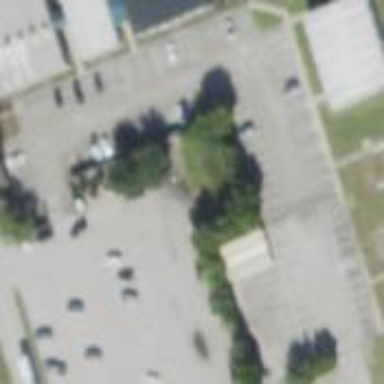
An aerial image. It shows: Parking area with surface.